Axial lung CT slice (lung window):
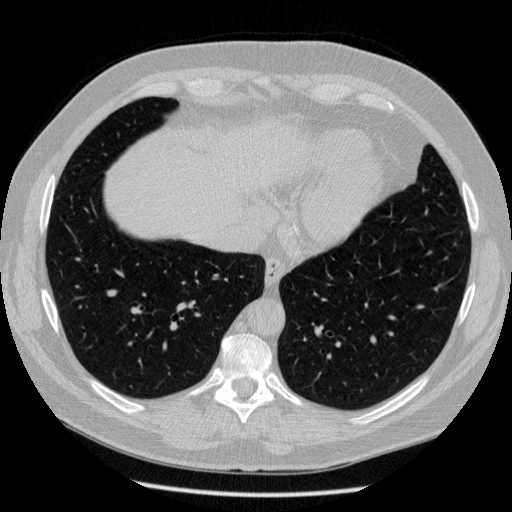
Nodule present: no